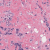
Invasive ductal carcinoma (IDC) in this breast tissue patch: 1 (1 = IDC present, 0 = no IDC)